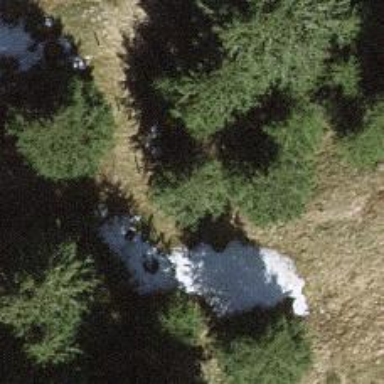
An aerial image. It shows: Beautiful tree in nature.